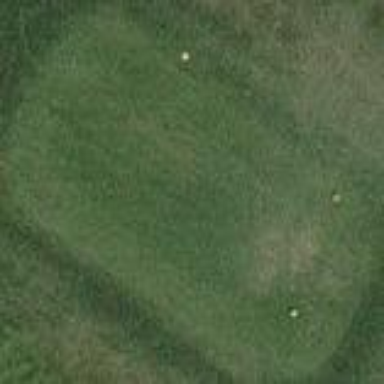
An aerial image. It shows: Golf tee.